Field crop: maize
Growth stage: 2
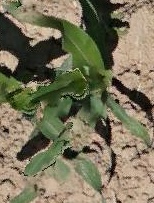
Species: maize